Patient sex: F
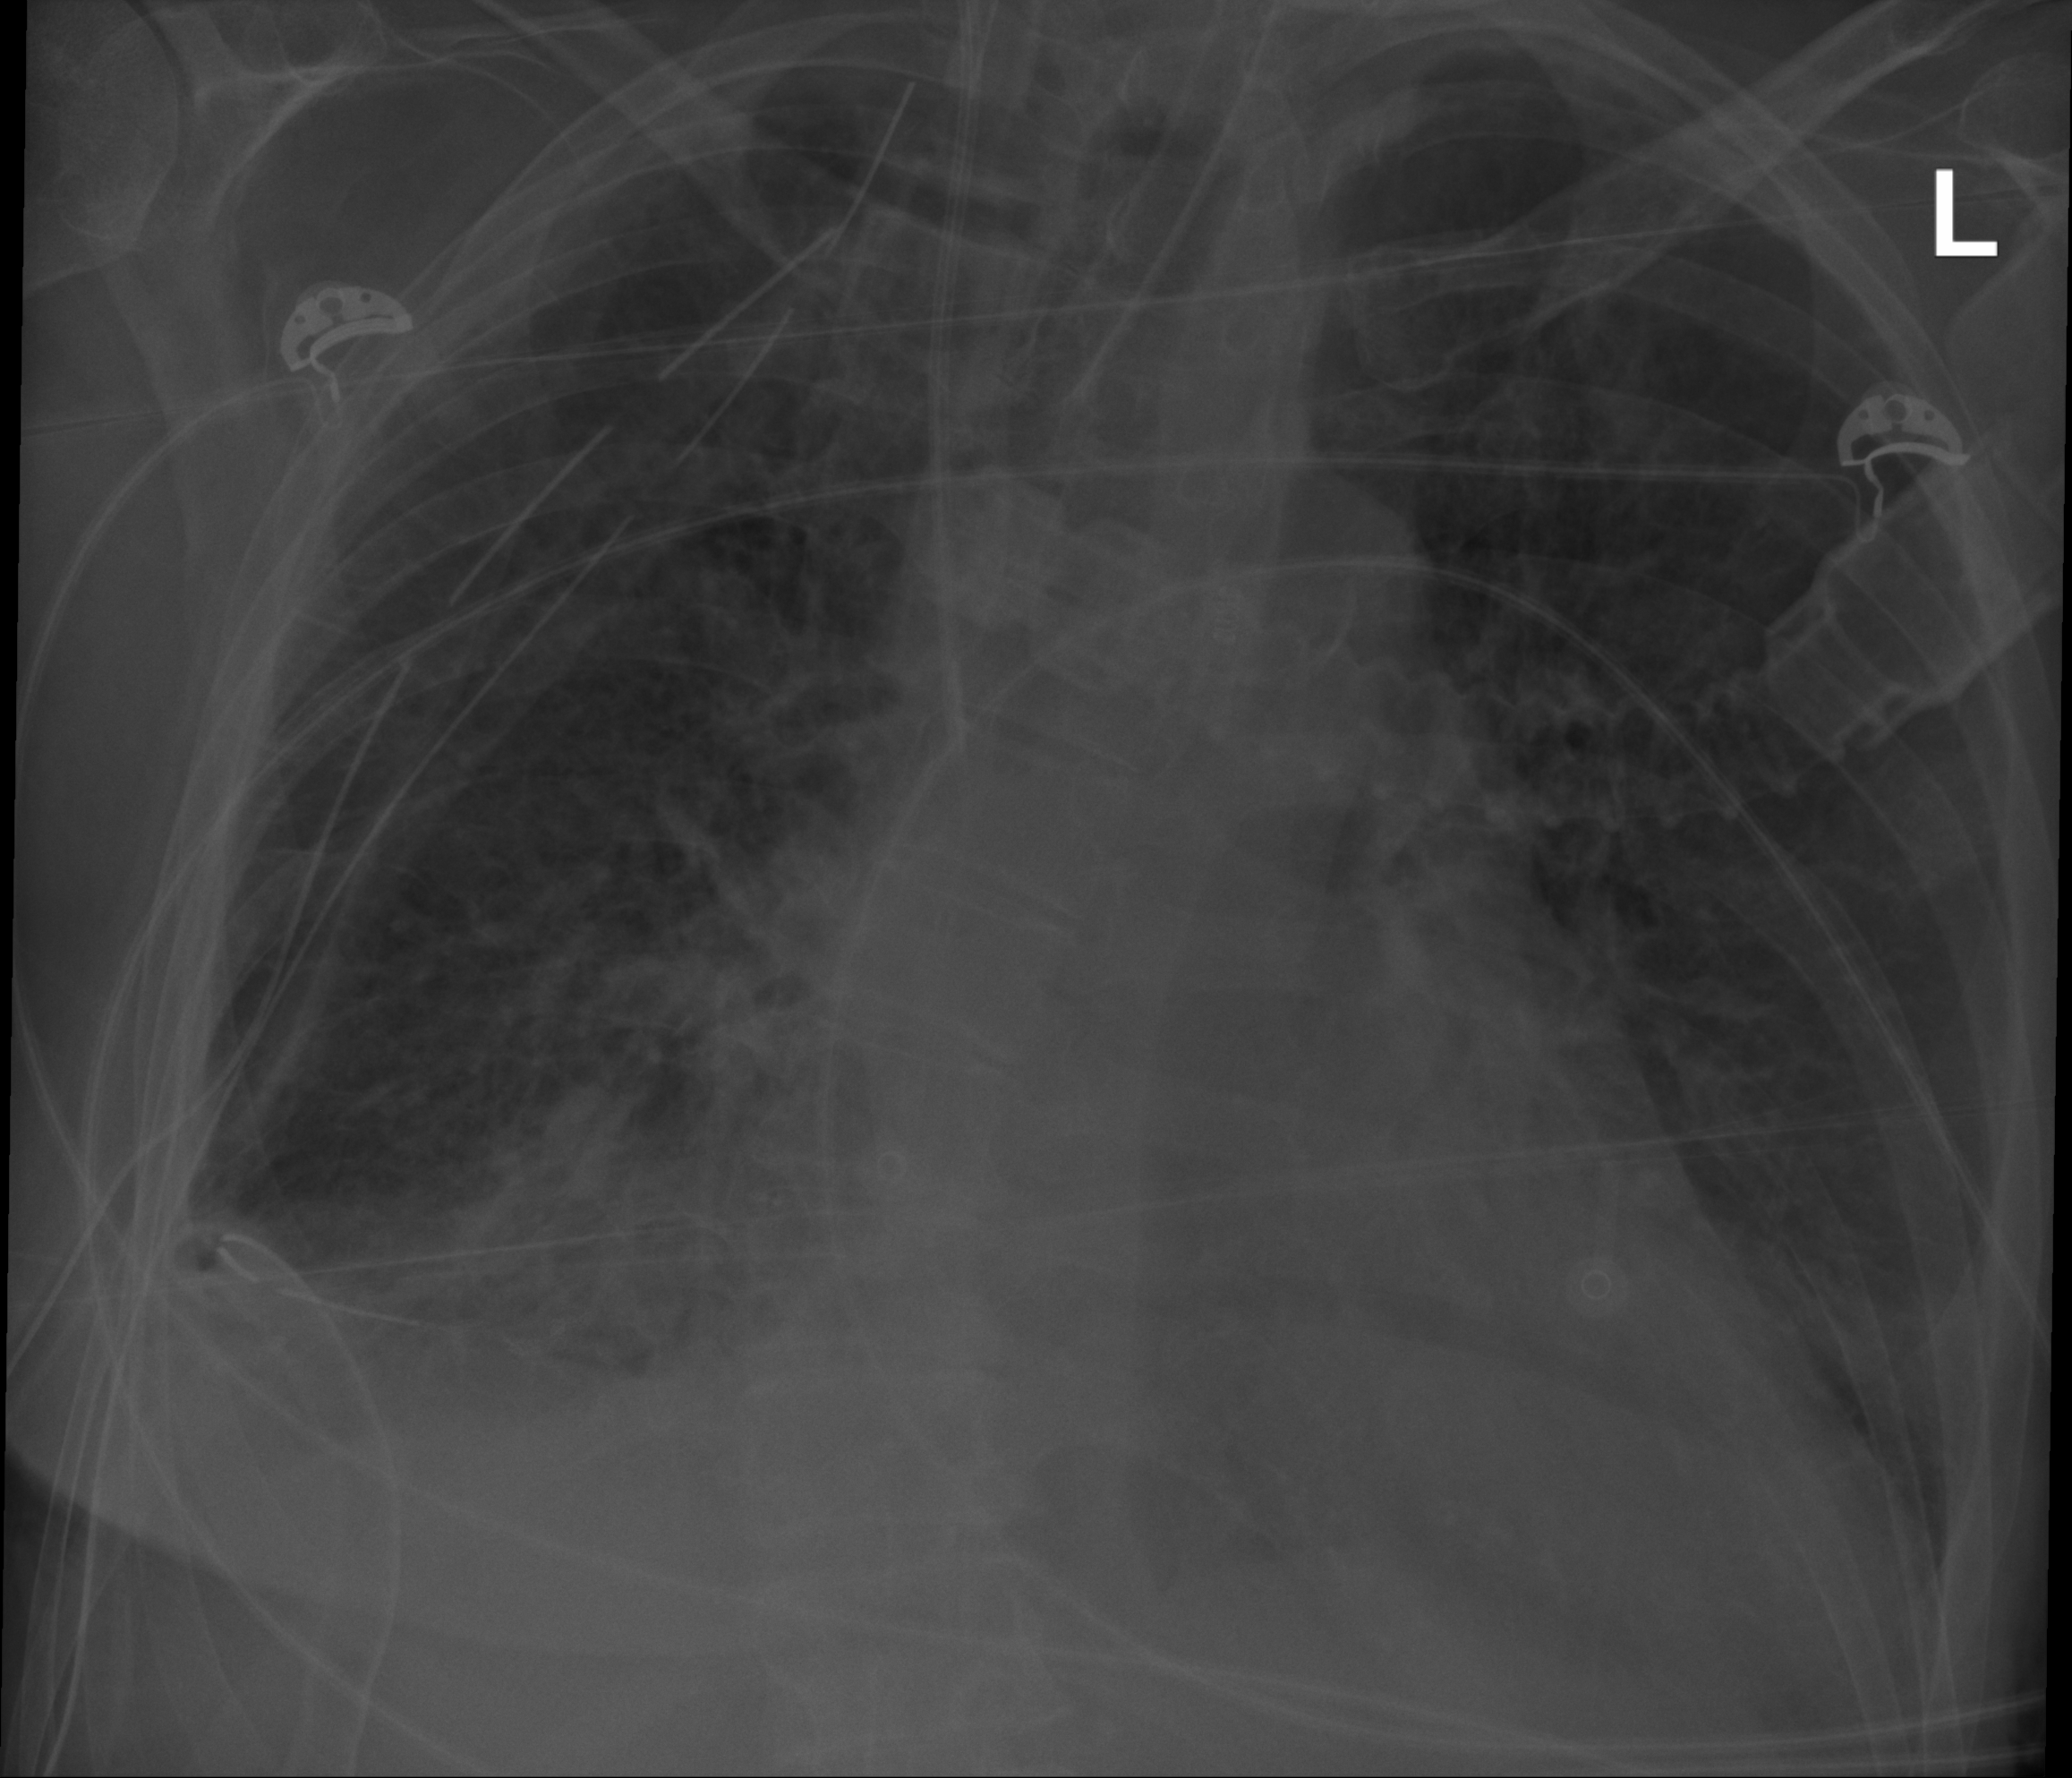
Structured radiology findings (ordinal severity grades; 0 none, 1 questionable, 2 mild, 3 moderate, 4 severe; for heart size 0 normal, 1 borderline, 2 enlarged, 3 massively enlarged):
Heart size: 2
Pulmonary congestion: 2
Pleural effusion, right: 3
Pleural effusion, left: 1
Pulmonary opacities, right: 2
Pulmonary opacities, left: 0
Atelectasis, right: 2
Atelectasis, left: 2